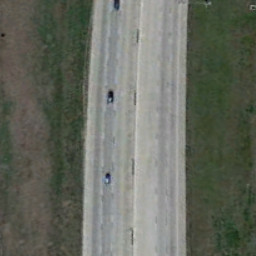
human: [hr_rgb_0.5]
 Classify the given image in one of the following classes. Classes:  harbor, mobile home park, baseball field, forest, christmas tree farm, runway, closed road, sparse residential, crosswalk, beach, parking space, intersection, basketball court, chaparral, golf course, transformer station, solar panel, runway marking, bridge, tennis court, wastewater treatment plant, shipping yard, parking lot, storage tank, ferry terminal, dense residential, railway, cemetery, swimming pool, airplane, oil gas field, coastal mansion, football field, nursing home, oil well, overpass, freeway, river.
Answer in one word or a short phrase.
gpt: freeway